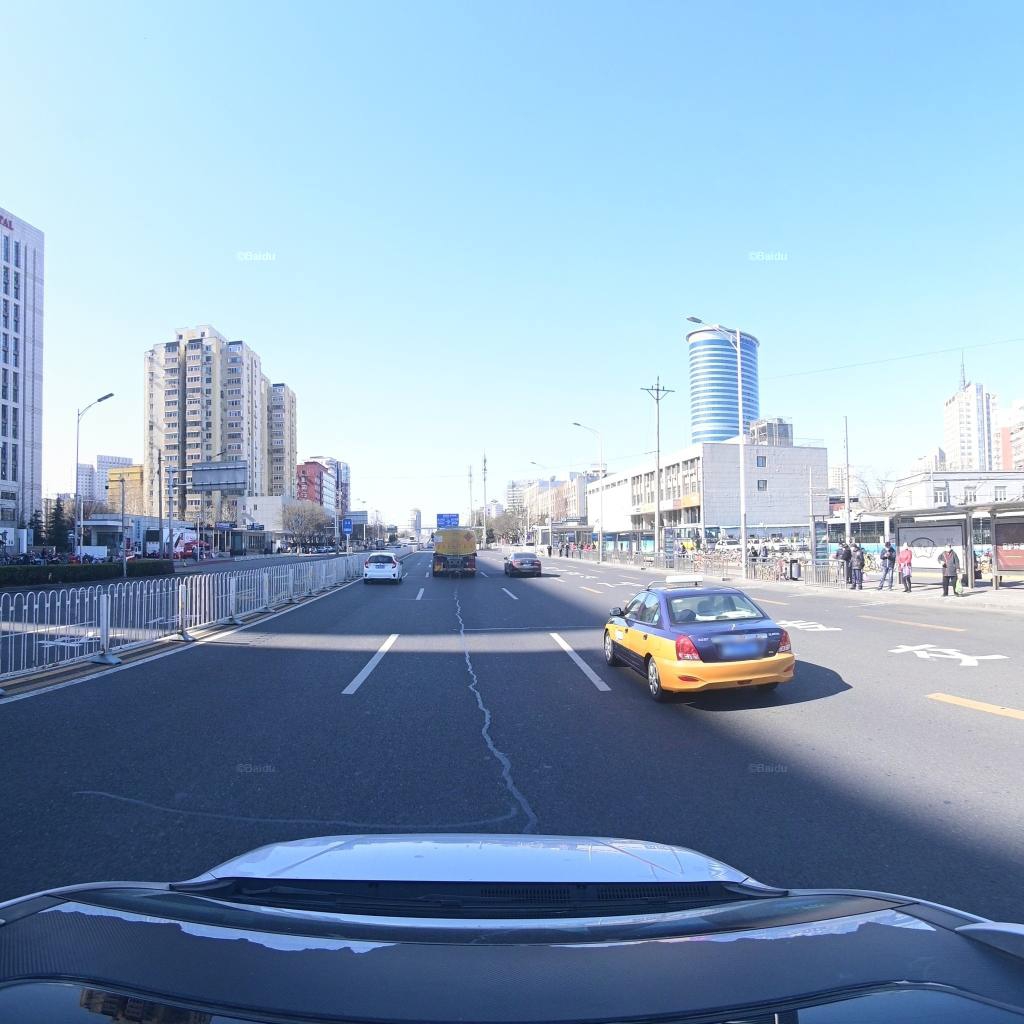
Region: Fengtai
Road damage annotations: transverse patch, longitudinal patch, transverse patch